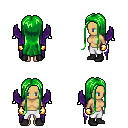
a pixel art fantasy rpg character, female body template, human, tanned skin, purple wings, white pants, green extra-long hairstyle, gold gloves, black shoes, four views (front, back, left, right), 2x2 character sprite sheet, small pixel art, hard edges, no anti-aliasing